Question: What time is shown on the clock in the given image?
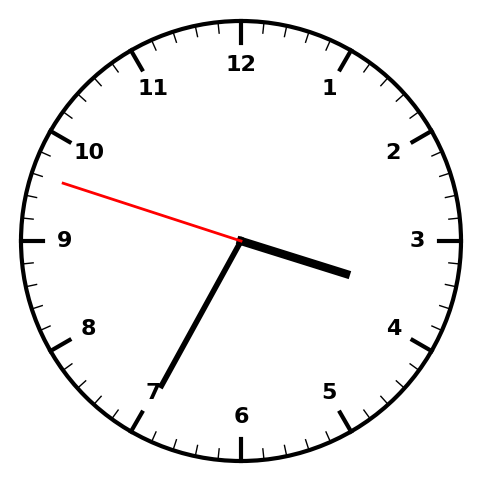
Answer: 03:34:48